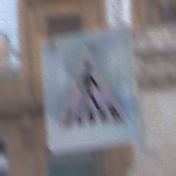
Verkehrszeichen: FussgaengerueberwegLinks
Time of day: MorningAfternoon
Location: Outdoor (Urban)
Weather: PartlyCloudy
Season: NotSpecified
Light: Natural